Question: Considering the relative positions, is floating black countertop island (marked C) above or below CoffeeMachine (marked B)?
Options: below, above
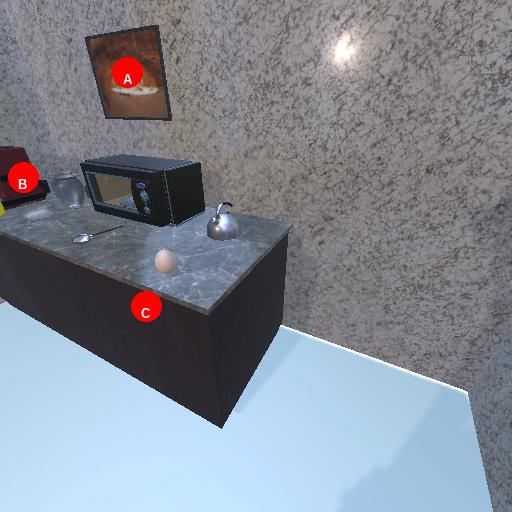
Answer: below